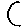
Label: moon